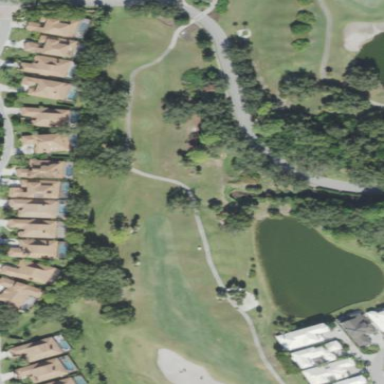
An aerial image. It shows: Area of rough grass used for golf.